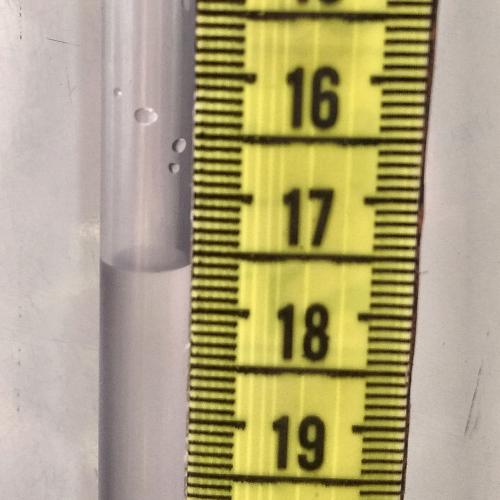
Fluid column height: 17.6 cm